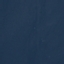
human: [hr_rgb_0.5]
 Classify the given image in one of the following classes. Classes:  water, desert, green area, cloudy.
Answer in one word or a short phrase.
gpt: water